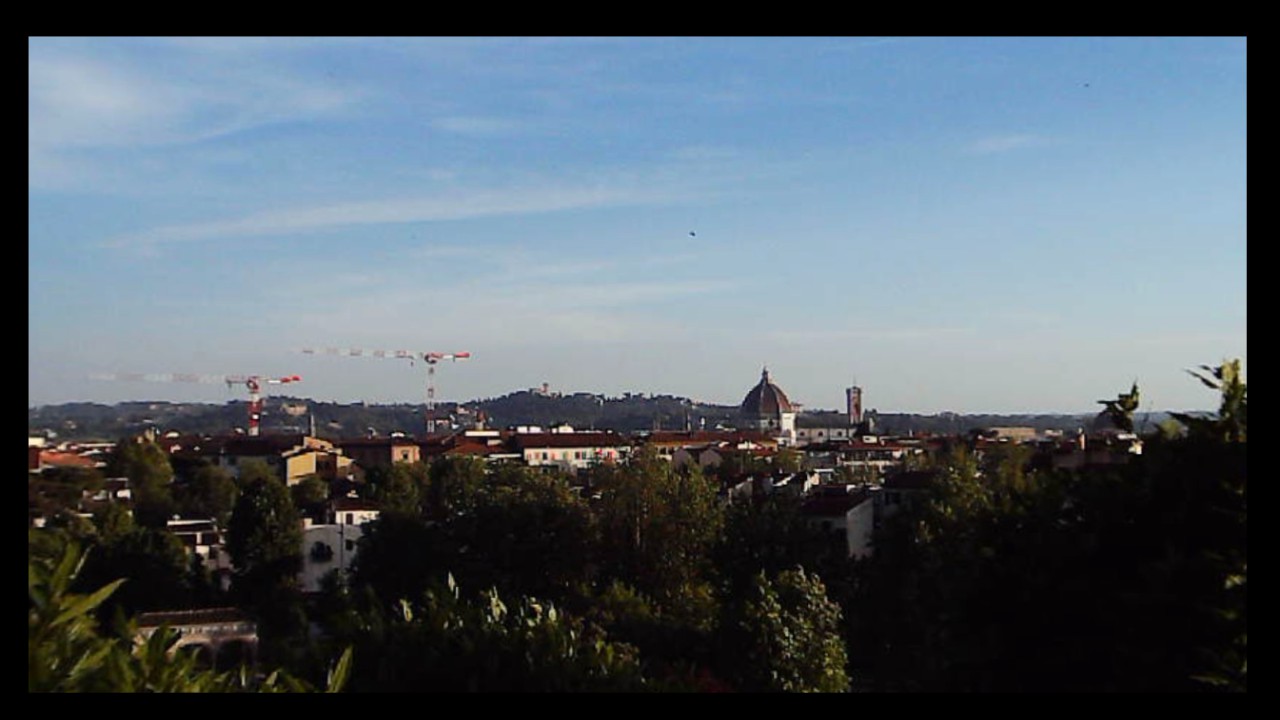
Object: Betafpv air75